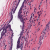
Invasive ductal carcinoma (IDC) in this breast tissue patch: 0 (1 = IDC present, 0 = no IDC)